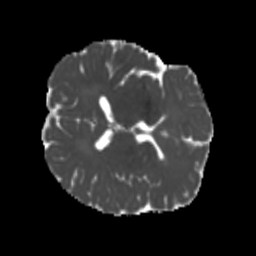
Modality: MD
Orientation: axial
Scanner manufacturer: siemens
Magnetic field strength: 3 T
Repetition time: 4 s
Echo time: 0.0594 s